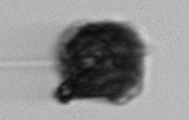
Label: Gonyaulax